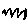
Label: zigzag